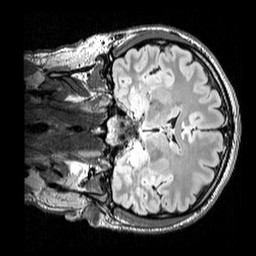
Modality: FLAIR
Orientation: coronal
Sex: male
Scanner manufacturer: siemens
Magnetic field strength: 3 T
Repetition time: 5 s
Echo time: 0.395 s